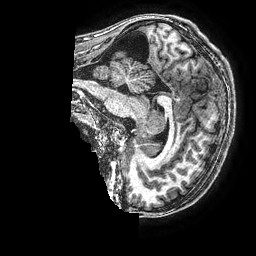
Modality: T1w
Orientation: sagittal
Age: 14
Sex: male
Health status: ill
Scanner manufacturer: ge
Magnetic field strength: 3 T
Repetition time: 0.00766 s
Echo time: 0.003476 s